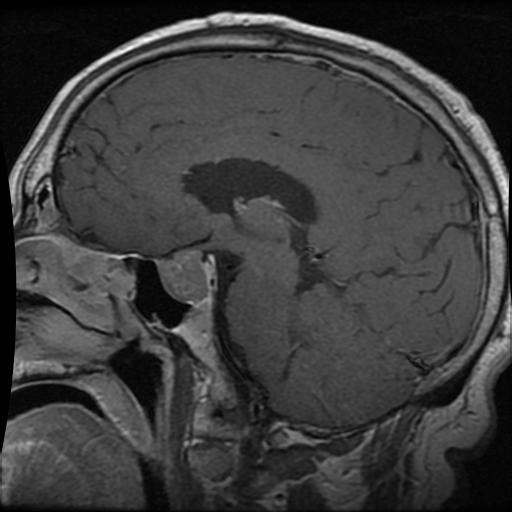
Label: pituitary